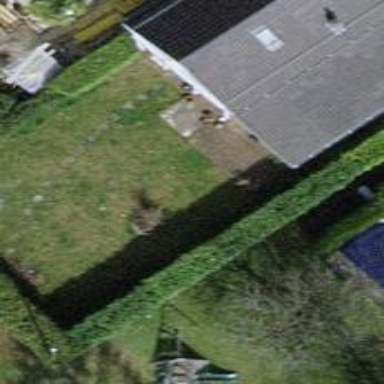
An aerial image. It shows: Garden enclosed by fence.